Interaction volume radius: 5 \u00c5
Interaction volume height: 10 \u00c5
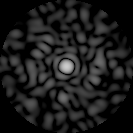
Disorder parameter: 0.8158